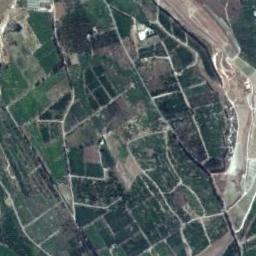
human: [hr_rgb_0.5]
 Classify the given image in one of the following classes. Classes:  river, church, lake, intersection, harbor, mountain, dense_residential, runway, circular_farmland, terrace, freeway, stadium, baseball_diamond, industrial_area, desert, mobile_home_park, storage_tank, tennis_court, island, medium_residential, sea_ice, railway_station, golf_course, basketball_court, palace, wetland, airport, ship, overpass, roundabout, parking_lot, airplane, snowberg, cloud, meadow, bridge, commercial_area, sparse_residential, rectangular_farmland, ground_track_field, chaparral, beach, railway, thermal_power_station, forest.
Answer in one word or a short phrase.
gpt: rectangular_farmland